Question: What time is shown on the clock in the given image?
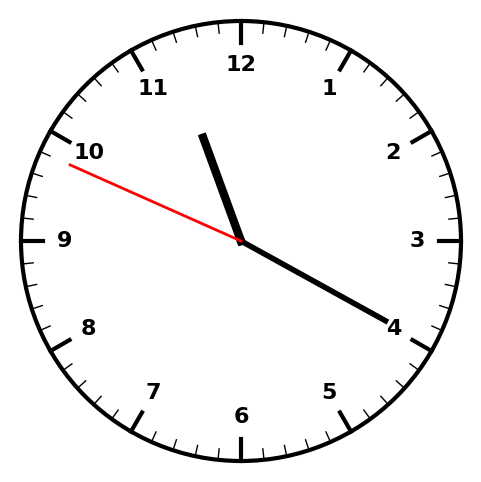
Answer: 11:19:49